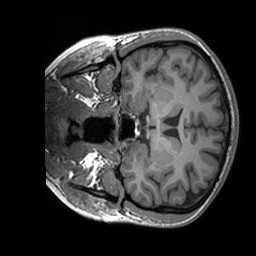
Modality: T1w
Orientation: coronal
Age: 28
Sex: female
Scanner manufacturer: siemens
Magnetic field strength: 3 T
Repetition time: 1.9 s
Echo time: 0.00227 s